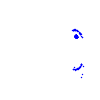
Particle: kaon